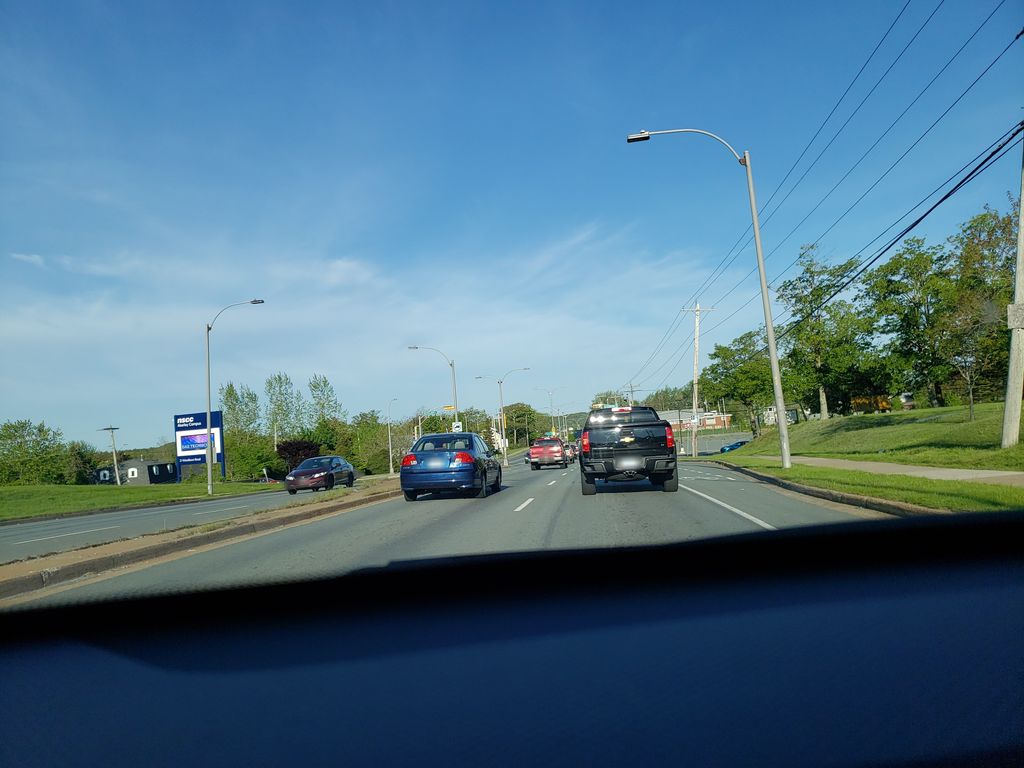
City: halifax